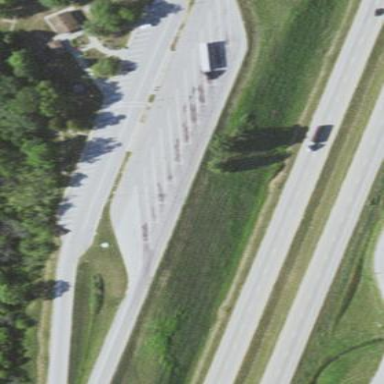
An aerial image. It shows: Rest area along the road.